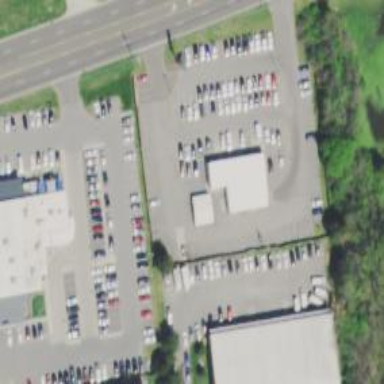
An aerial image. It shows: Car rental service.